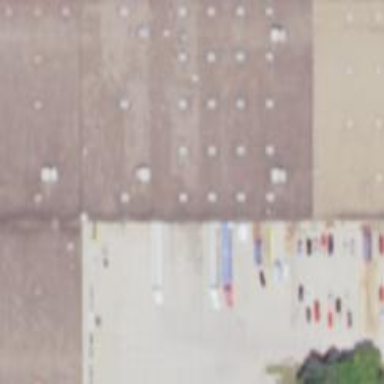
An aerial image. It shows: Warehouse building.